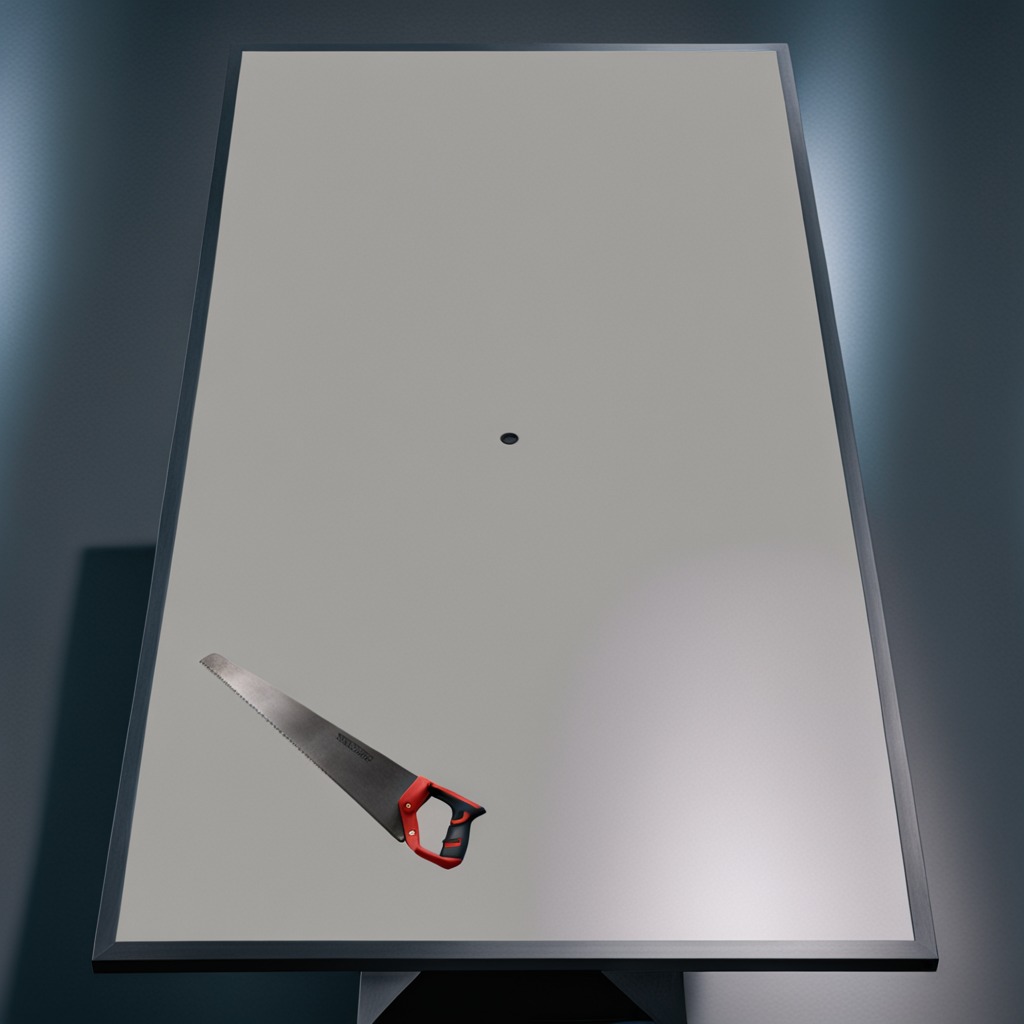
A metal saw is lying on the tabletop in the basement.